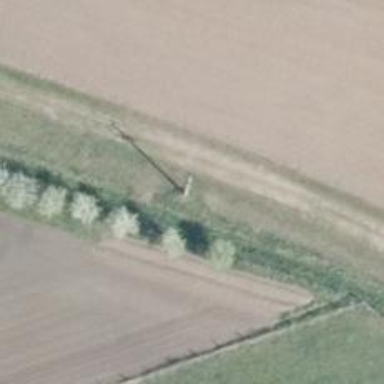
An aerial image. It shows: Power pole.